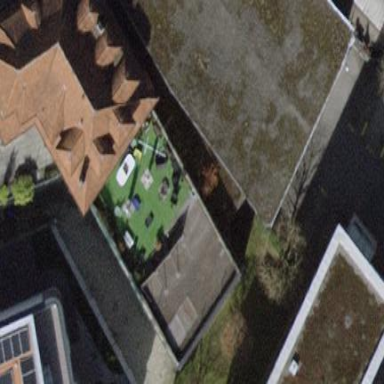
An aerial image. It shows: Hipped roof on apartment building.